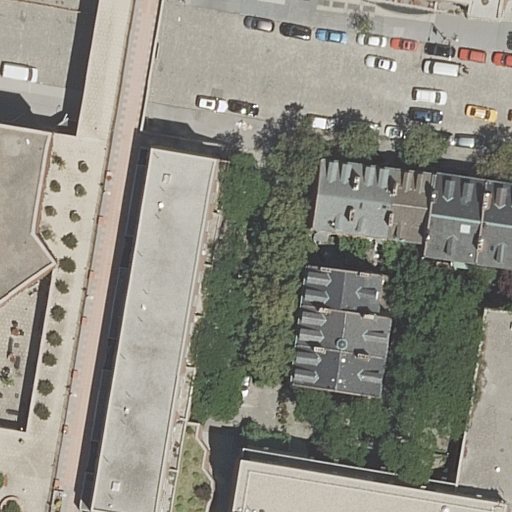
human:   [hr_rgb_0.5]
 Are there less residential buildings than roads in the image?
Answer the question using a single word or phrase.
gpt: no

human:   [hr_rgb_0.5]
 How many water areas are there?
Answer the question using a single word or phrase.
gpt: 0

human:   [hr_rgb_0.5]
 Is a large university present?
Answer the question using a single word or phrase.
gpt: yes

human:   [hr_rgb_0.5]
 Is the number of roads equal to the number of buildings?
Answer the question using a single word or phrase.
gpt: no

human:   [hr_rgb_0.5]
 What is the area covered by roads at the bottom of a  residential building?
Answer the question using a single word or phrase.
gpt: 0m2

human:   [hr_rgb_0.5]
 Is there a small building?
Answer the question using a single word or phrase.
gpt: yes

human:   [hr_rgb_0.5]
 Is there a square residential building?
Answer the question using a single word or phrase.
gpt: no

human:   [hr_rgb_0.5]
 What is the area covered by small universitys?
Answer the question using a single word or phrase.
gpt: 0m2

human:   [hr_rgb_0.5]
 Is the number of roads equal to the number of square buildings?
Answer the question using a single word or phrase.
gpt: no

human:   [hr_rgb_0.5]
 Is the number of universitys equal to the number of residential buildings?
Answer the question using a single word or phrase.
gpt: no

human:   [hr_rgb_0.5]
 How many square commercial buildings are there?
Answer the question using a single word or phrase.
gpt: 0

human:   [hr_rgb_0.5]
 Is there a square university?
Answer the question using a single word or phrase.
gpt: no

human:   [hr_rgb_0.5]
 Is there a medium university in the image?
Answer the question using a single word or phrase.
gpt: no

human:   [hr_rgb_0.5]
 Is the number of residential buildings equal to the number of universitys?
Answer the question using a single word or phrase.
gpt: no

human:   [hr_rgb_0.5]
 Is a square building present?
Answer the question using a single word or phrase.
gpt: no

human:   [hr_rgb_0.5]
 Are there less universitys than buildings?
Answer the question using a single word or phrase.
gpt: yes

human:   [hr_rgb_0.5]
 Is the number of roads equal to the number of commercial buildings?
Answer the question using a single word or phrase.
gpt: no

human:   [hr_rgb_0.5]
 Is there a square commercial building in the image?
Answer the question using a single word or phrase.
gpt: no

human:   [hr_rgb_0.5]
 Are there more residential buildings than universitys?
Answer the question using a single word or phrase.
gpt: yes

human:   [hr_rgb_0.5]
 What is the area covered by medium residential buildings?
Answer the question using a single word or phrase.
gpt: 1163m2

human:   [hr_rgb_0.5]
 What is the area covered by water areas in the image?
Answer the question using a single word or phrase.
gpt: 0m2

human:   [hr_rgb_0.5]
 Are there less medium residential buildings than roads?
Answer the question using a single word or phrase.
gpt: no

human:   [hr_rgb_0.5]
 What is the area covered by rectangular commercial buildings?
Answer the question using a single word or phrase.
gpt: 0m2

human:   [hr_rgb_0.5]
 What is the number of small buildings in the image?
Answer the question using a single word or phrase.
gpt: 4

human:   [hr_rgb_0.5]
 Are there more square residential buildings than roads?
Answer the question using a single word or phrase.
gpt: no

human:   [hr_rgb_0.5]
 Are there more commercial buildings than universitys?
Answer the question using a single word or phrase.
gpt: no

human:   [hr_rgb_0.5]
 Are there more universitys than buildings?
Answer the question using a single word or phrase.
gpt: no

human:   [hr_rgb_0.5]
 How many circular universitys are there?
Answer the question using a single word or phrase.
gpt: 0

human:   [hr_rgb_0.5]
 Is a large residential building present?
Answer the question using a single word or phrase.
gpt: yes

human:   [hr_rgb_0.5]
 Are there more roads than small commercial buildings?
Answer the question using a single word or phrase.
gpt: yes

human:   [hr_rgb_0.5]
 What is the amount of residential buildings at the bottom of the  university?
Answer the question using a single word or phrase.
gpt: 0

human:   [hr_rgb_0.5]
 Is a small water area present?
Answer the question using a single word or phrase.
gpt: no

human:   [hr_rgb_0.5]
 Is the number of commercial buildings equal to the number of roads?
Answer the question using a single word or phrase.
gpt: no

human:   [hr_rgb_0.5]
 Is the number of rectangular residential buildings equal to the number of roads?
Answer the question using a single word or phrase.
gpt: no

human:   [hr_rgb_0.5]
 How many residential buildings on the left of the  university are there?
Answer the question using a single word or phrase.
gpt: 0

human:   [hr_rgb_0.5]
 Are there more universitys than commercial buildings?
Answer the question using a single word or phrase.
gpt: yes

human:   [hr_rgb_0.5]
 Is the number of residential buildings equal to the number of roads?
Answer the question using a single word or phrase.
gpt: no